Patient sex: M
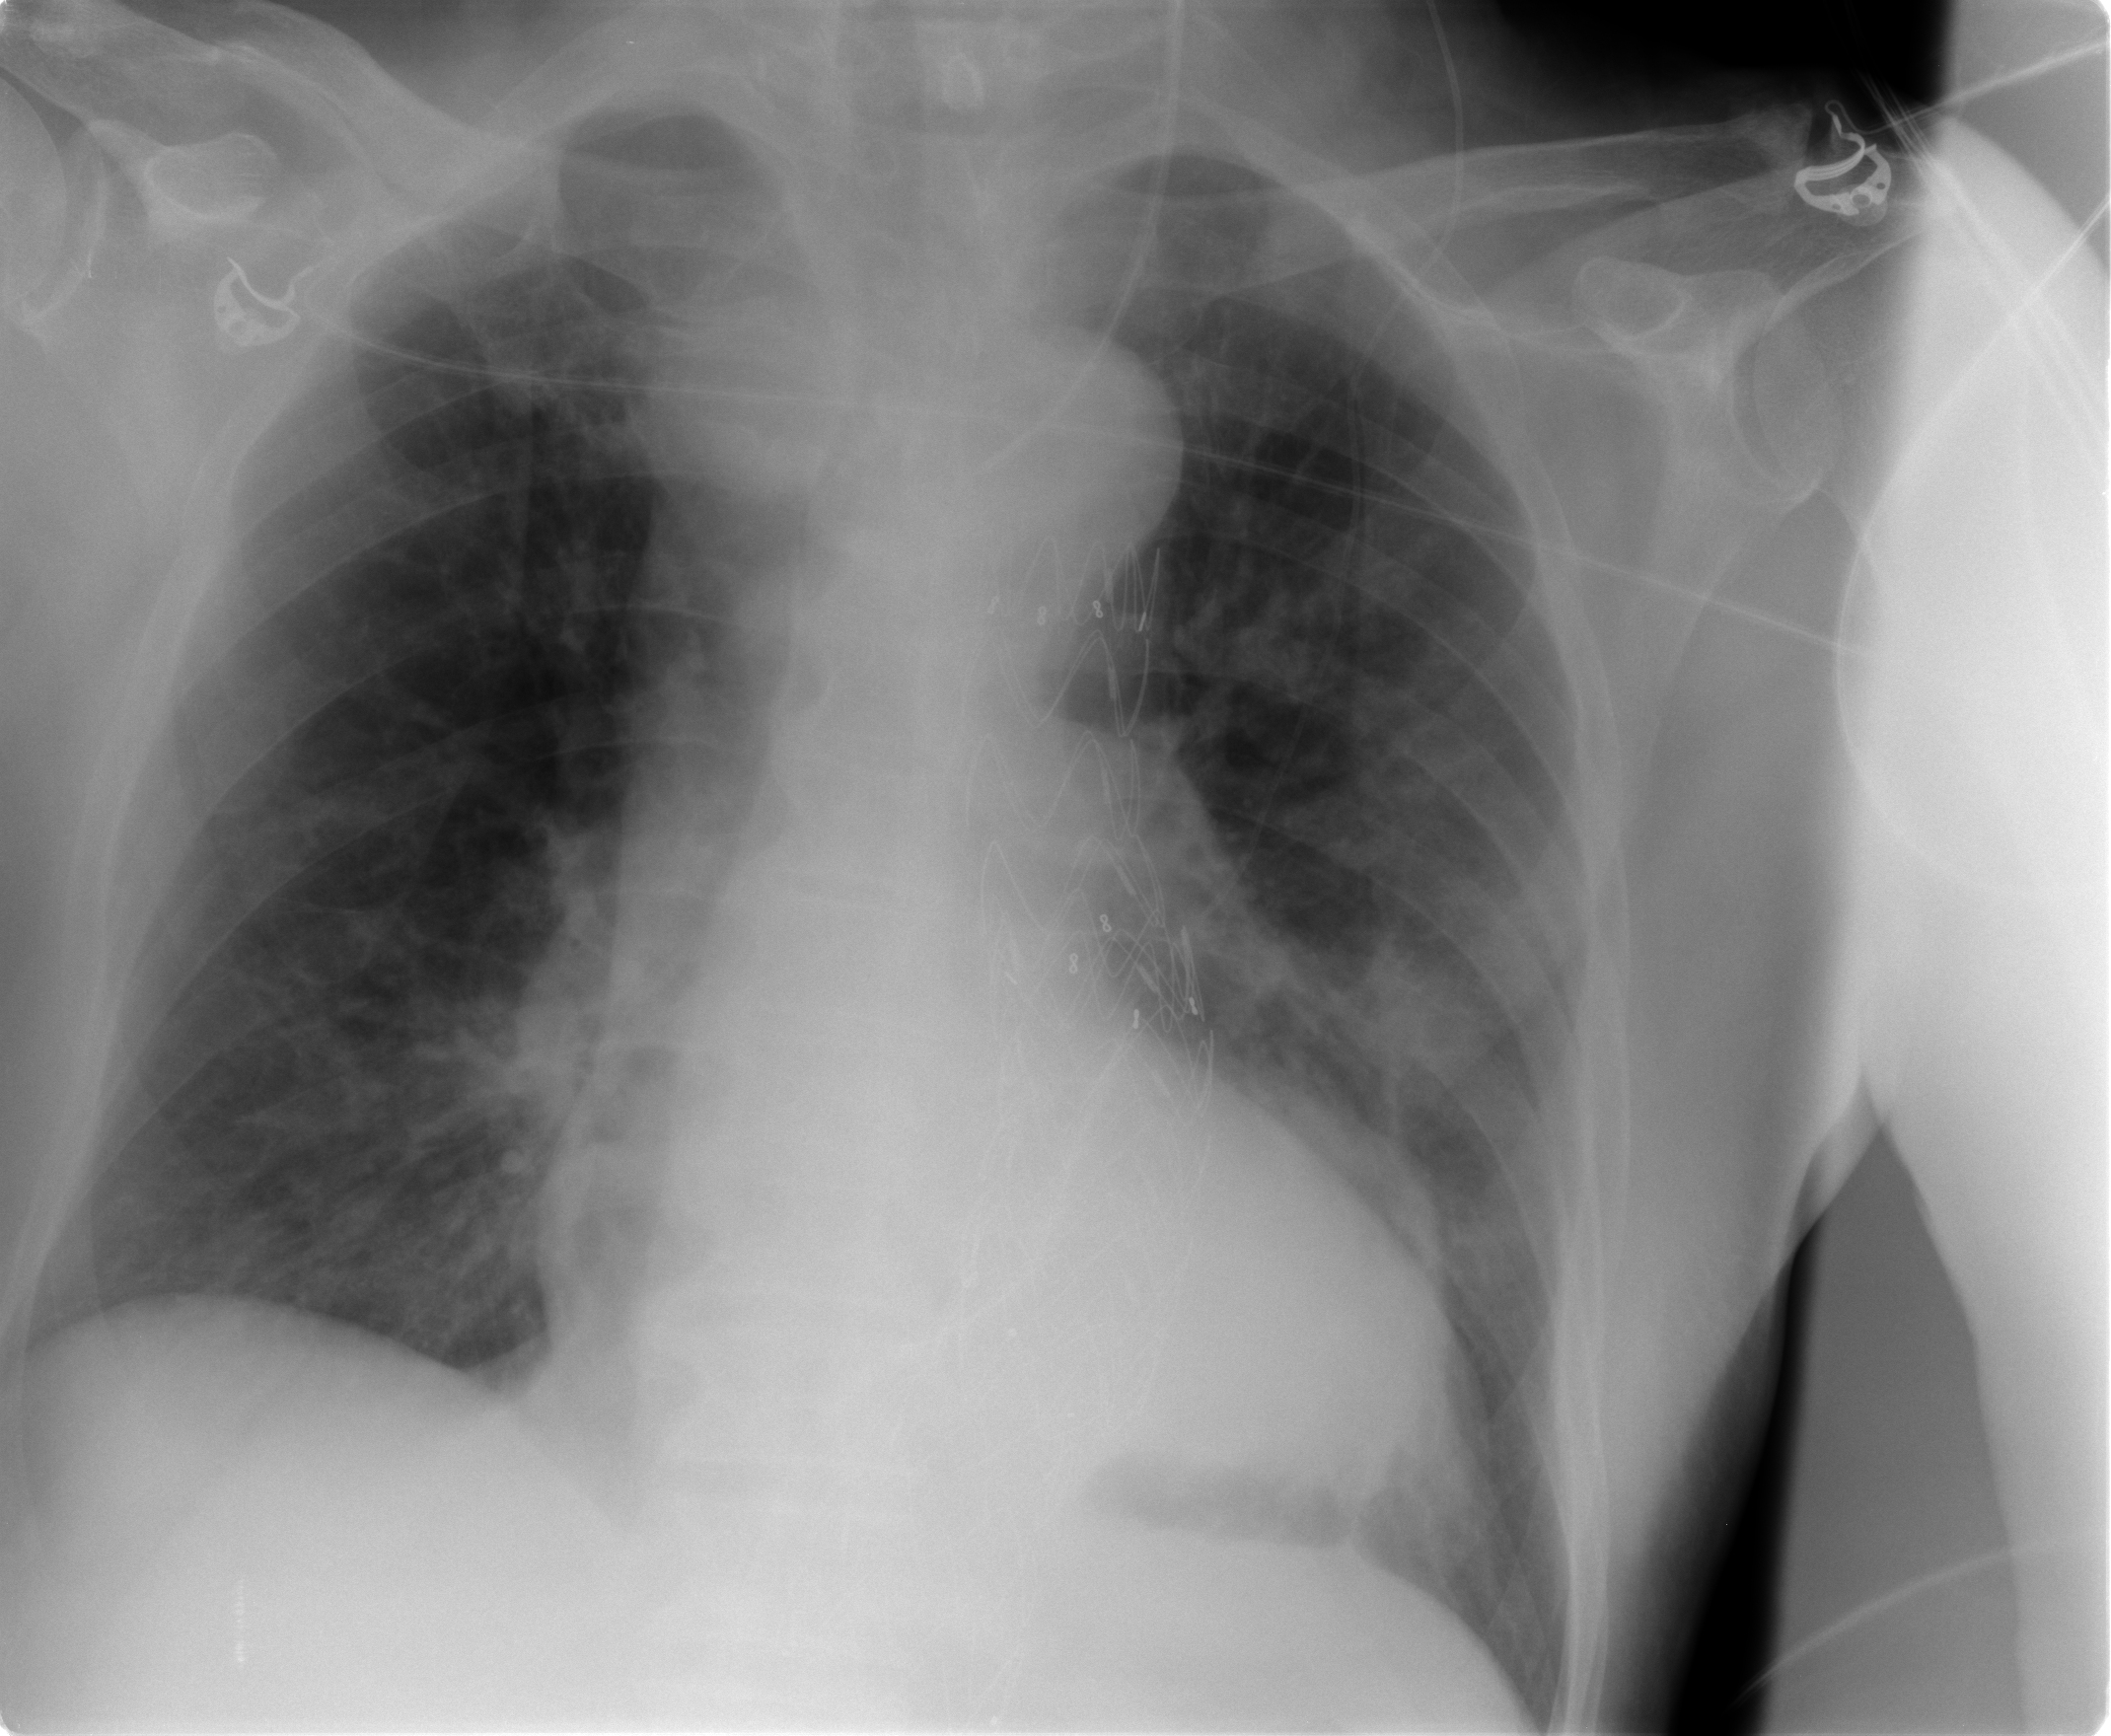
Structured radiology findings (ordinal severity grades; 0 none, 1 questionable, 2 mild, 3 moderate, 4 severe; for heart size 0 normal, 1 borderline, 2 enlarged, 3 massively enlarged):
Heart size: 2
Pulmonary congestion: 2
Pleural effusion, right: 0
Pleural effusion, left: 0
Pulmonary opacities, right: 0
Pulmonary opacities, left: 0
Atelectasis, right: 0
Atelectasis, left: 2